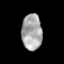
Tissue: prostate
Cell type: Myeloid cells
Senescence score: 0.2458
Nuclear area (px): 709
Mean DAPI intensity: 169.828